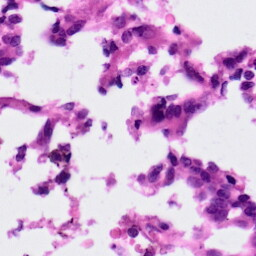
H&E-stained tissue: Ovarian